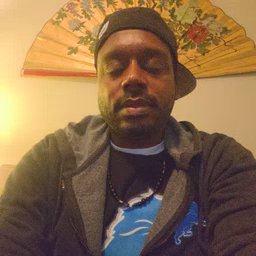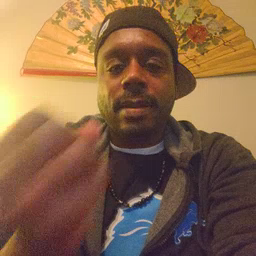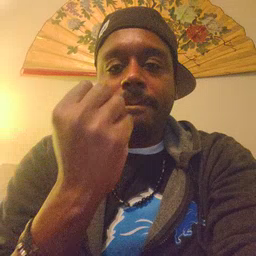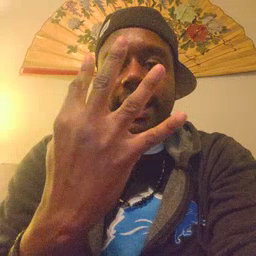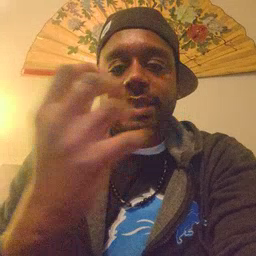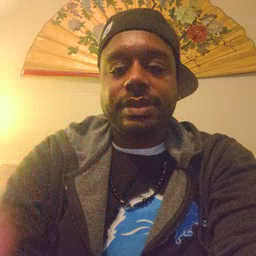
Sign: many